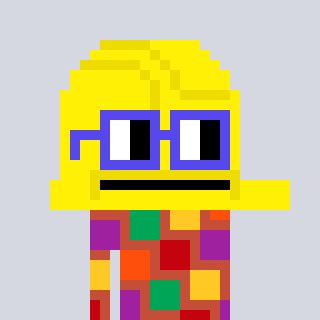
a pixel art character with square blue glasses, a construction helmet-shaped head and a rust-colored body on a cool background